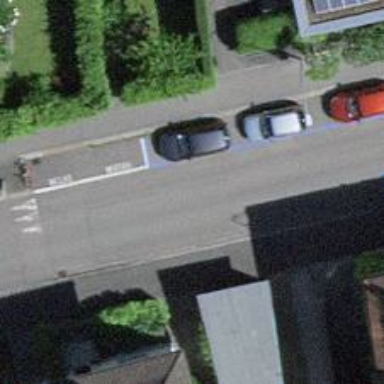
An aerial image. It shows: Residential road with asphalt surface. It has sidewalks on both sides and opposite cycleway.